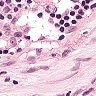
Metastatic tissue present: no